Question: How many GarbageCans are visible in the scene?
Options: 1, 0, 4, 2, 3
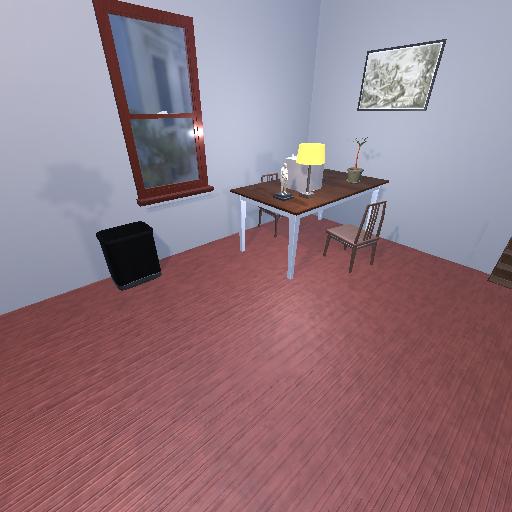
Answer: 1